Question: I'm just beginning Silverlight, yet I thought this would be easy to do. I simply add a button to a new Silverlight 4 application but no matter what I change the Background property to (SolidColorBrush, any color), only part of button's gradient changes, I can never get a solid, flat color fill.
This shows what I mean:

Why the red gradient? What do I need to set to get a solid color fill?
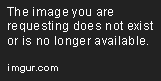
Answer: You would actually need to create a new Template for the button.
Something like the following:
'''
<Canvas.Resources>
<Style x:Key="flatButton" TargetType="Button">
<Setter Property="Template">
<Setter.Value>
<ControlTemplate TargetType="Button">
<Border Background="{TemplateBinding Background}">
<ContentPresenter />
</Border>
</ControlTemplate>
</Setter.Value>
</Setter>
</Style>
</Canvas.Resources>
...
<Button Style="{StaticResource flatButton}" />
'''